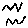
Label: zigzag